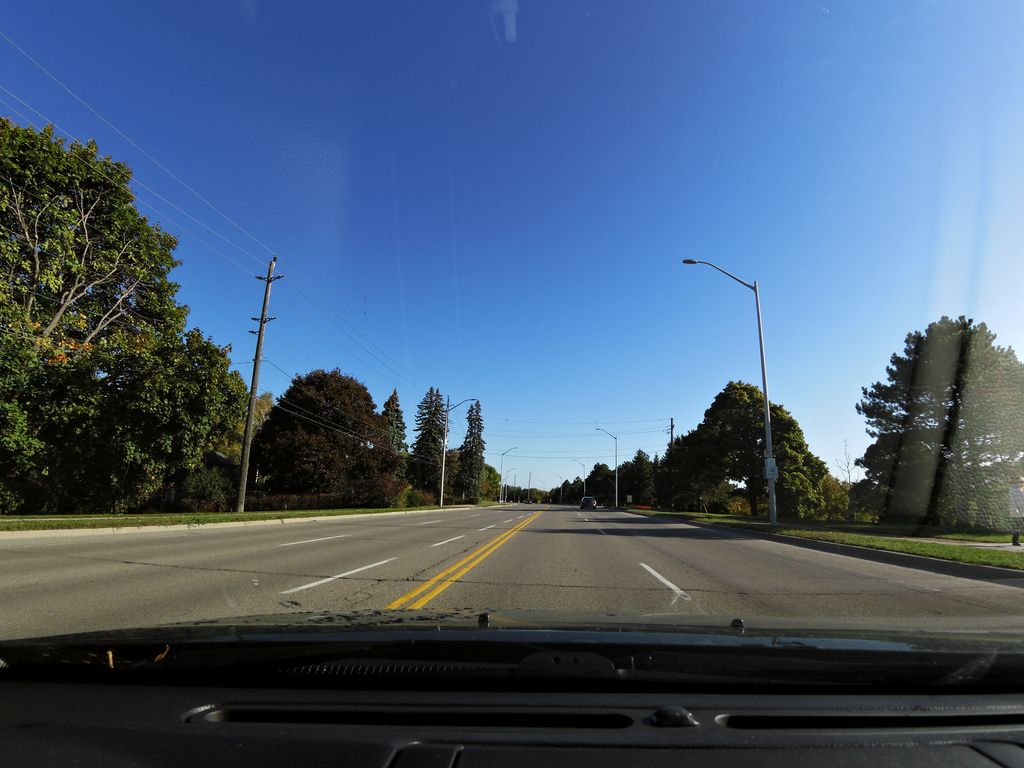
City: hamilton